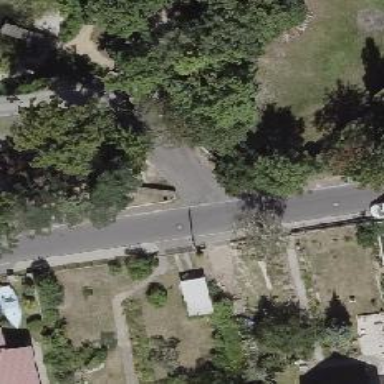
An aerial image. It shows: Residential road with asphalt surface. Both sides have sidewalks.